Question: I want to order the image in grid view. I already use the listbox and add images into that successfully.It's display like below

But I want these images are display in grid view. It is Possible or not.
Please Help Me.... Thanks In Advance
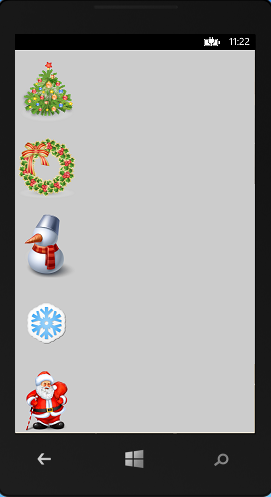
Answer: You should use 'LongListSelector' control for such purposes:
Add the namespace to your XAML:
'''
xmlns:phone="clr-namespace:Microsoft.Phone.Controls;assembly=Microsoft.Phone"
'''
Then put the 'LongListSelector' on the page and set it up:
'''
<phone:LongListSelector ItemsSource="{Binding IsoStorePics}" LayoutMode="Grid" GridCellSize="60, 100">
<phone:LongListSelector.ItemTemplate>
<DataTemplate>
<Image Source="hello.jpg" Margin="5"/>
</DataTemplate>
</phone:LongListSelector.ItemTemplate>
</phone:LongListSelector>
'''
Pay attention to the 'LayoutMode' and 'GridCellSize' properties. If you set 'LayoutMode' to 'Grid', then you need to specify the 'GridCellSize', otherwise there'll be an exception.
For more examples of what you could do with the 'LongListSelector' grid layout, see <URL> from Microsoft.